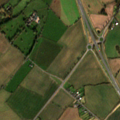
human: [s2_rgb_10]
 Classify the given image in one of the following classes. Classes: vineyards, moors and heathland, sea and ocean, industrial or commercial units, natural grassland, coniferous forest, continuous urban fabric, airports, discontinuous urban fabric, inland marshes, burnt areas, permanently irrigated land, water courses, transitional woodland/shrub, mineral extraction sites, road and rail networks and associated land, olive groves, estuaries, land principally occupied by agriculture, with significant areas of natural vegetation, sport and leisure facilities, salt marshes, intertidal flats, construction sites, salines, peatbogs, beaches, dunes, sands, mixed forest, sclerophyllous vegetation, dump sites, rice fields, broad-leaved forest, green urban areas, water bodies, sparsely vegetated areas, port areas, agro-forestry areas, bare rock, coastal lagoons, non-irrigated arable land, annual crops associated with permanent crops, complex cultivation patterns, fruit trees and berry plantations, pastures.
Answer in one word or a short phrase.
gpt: road and rail networks and associated land, non-irrigated arable land, pastures